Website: apple
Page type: receipt
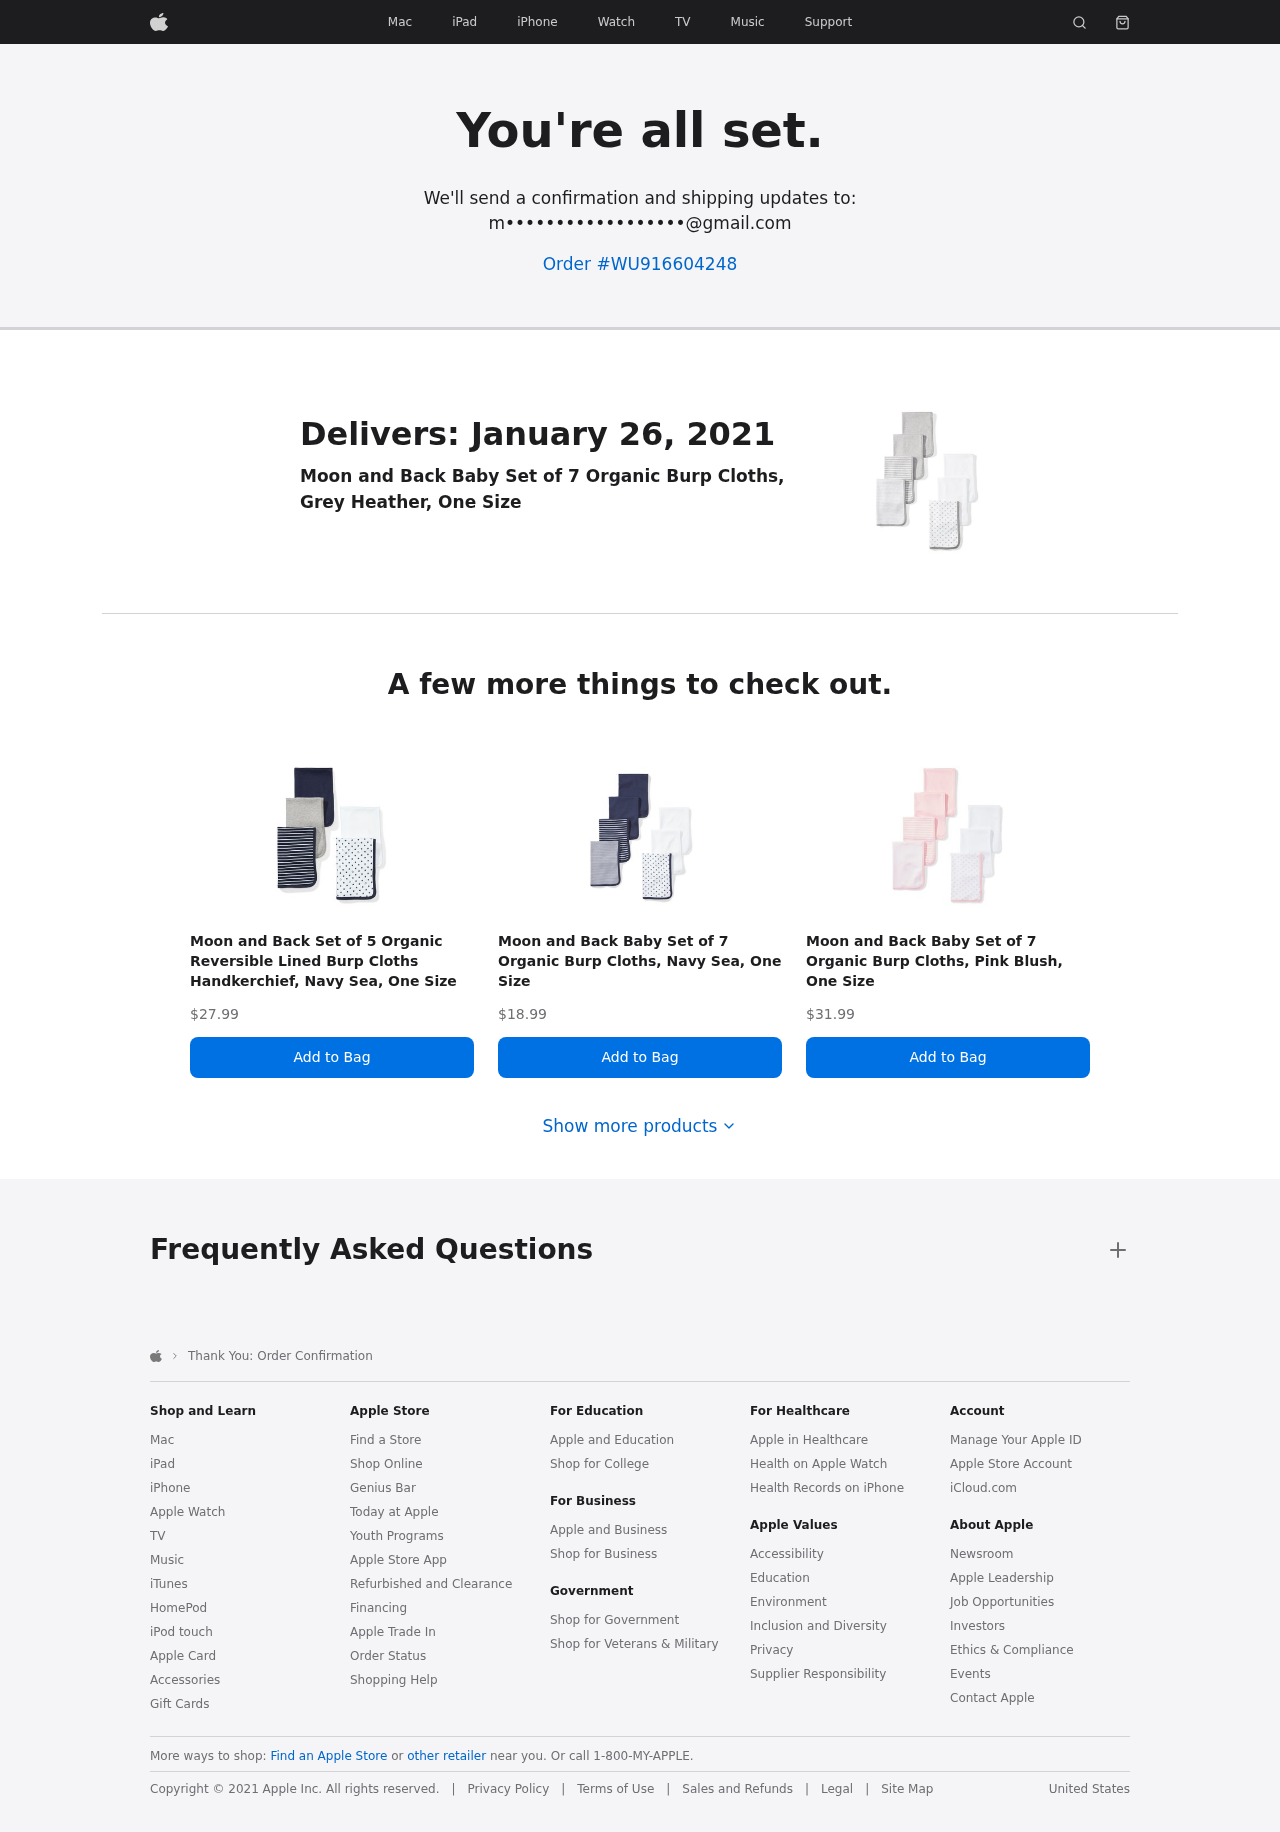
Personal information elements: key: PII_EMAIL
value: m••••••••••••••••••@gmail.com
Product elements: key: PRODUCT1_NAME
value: Moon and Back Baby Set of 7 Organic Burp Cloths, Grey Heather, One Size
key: PRODUCT2_NAME
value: Moon and Back Set of 5 Organic Reversible Lined Burp Cloths Handkerchief, Navy Sea, One Size
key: PRODUCT2_PRICE
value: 27.99
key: PRODUCT3_NAME
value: Moon and Back Baby Set of 7 Organic Burp Cloths, Navy Sea, One Size
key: PRODUCT3_PRICE
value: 18.99
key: PRODUCT4_NAME
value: Moon and Back Baby Set of 7 Organic Burp Cloths, Pink Blush, One Size
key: PRODUCT4_PRICE
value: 31.99
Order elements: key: ORDER_ID
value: WU916604248
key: ORDER_DELIVERY_DATE
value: January 26, 2021